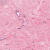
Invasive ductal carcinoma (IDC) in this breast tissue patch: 0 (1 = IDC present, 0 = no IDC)